Question: I started learning the SDL library yesterday and, after some reading and asking, made a very simple program that draws a block when the left button is down.
The problem is that it skips points when the mouse is moved fast, so you get a bunch of squares instead of a line, the following screenshot shows one line made moving the mouse with regular speed and one while moving it fast:

Here's the code:
'''
//keep the window open
while(running){
//handle events
while(SDL_PollEvent(&event)){
switch(event.type){
case SDL_MOUSEBUTTONDOWN:
//left button down draws black block
if(event.button.button == SDL_BUTTON_LEFT) boxColor = black;
//right button "erases" a point
else
if(event.button.button == SDL_BUTTON_RIGHT) boxColor = blue;
//middle button clears the screen
else {
clearScreen(display,blue);
break;
}
//where to draw
drawing = 1;
boxRect.x = event.button.x - BOX_WIDTH / 2;
boxRect.y = event.button.y - BOX_HEIGHT / 2;
break;
case SDL_MOUSEMOTION:
//keep drawing if the button is pressed
if(drawing == 1){
boxRect.x = event.motion.x - BOX_WIDTH / 2;
boxRect.y = event.motion.y - BOX_HEIGHT / 2;
}
break;
//stop drawing when the button is no longer pressed
case SDL_MOUSEBUTTONUP:
drawing = 0;
break;
//quit if window closing button is pressed
case SDL_QUIT:
running = 0;
break;
}
}
//draw
if(drawing == 1){
SDL_FillRect(display,&boxRect,boxColor);
SDL_Flip(display);
}
}
'''
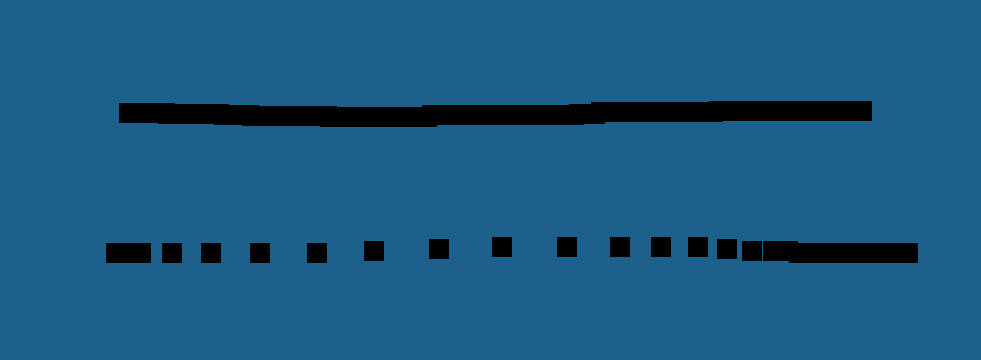
Answer: Because the system doesn't actually get the points as a continuous stream, it has to poll for the mouse position. This means that if you move the mouse too fast, the difference between two polls will be big enough for there to be a gap.